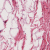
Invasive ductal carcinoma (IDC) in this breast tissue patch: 0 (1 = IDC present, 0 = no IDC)